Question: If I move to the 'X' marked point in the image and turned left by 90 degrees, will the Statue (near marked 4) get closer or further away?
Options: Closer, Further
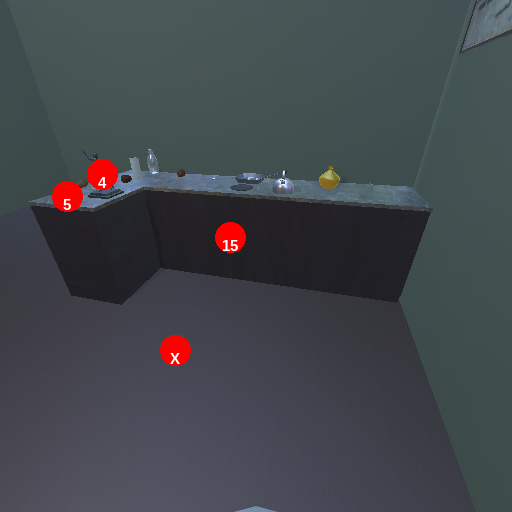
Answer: Closer